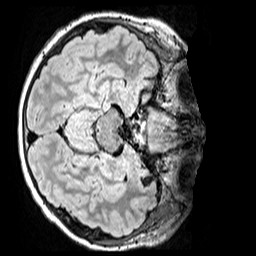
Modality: FLAIR
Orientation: axial
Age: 11
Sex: male
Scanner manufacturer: siemens
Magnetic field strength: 3 T
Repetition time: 5 s
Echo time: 0.388 s